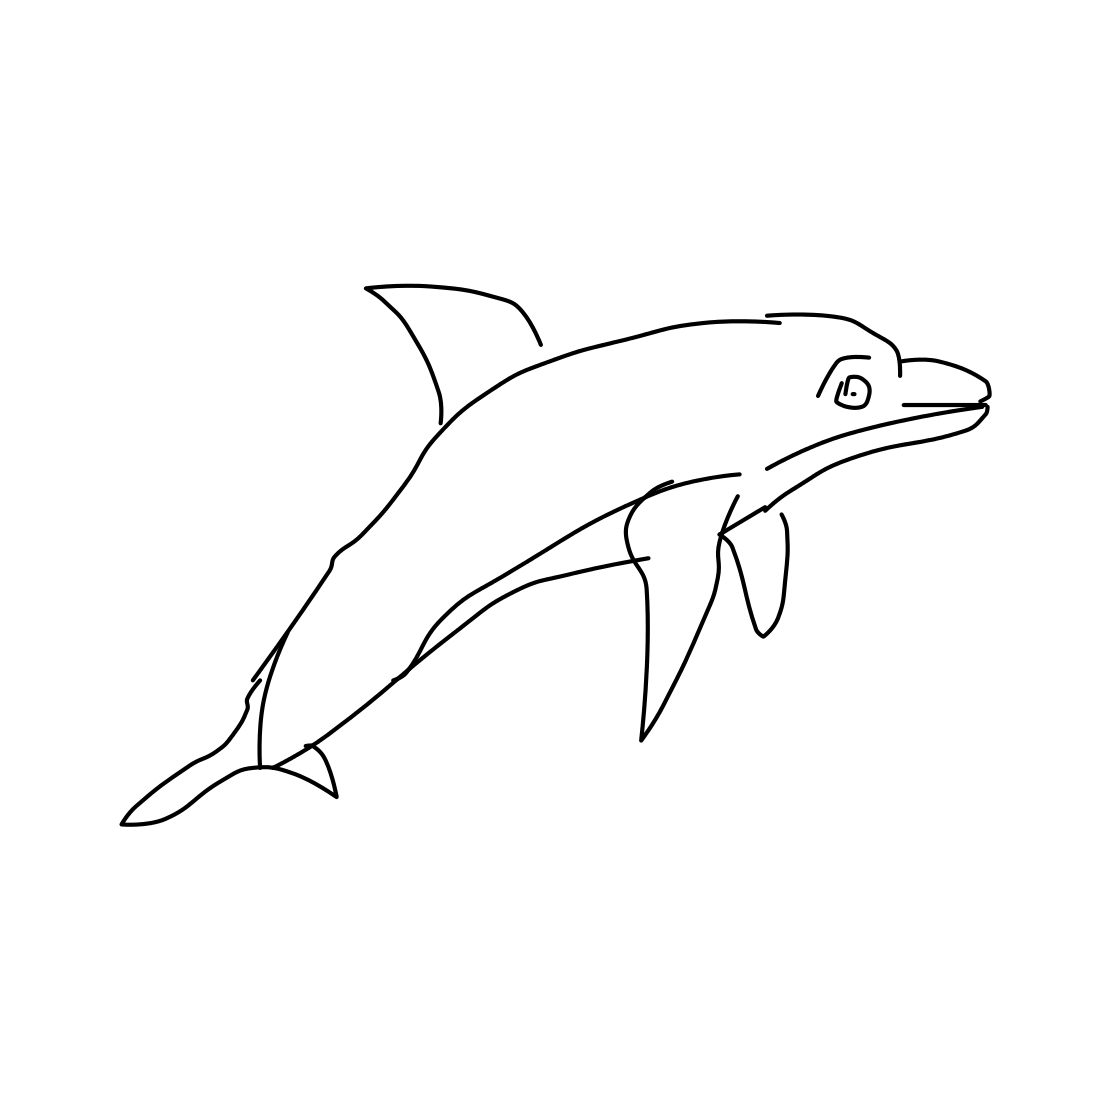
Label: dolphin